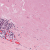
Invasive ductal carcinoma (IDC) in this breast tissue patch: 0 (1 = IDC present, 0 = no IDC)